Field crop: maize
Growth stage: 2
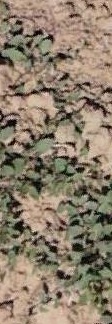
Species: convolvulus